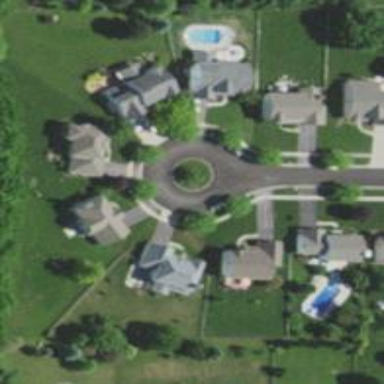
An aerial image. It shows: Residential road with excellent trail visibility.